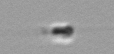
Label: flagellate_morphotype3